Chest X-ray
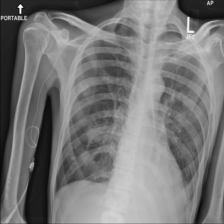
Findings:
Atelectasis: negative
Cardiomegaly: negative
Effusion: negative
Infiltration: negative
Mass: negative
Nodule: negative
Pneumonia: negative
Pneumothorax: negative
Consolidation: negative
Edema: negative
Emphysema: negative
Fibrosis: negative
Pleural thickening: negative
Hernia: negative